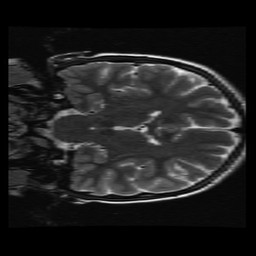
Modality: T2w
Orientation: coronal
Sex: female
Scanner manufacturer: ge
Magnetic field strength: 3 T
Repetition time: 5 s
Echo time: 0.1012 s